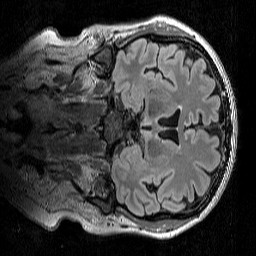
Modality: T2w
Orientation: coronal
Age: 50
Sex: female
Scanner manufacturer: siemens
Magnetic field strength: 3 T
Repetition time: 5 s
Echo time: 0.386 s